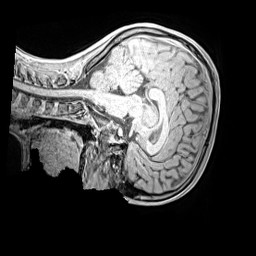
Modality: MP2RAGE
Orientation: sagittal
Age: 10
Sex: female
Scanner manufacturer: siemens
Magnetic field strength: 3 T
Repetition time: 4 s
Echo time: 0.00299 s